Question: I am just summarizing info about implementing a <URL> in VBA. I am not asking how to do that so please do not post your solutions - my specific question regarding fixed-length Strings in class modules comes at the end of this post.
A 'Trie' is all about efficiency and performance therefore most of other programming languages use a 'Char' data type to represent members of 'TrieNodes'. Since VBA does not have a 'Char' datatype I was thinking about it and using a <URL> with 1 character.
- 'Byte''Chr()''Asc()''private str as String * 1'
According to <URL> you can't declare a fixed-length String variable in class modules.

I can't find reasonable explanation for this constrain.
Can anyone give some insight why such a restriction applies to fixed-length Strings in class modules in VBA?
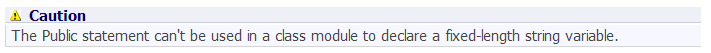
Answer: The VBA/VB6 runtime is heavily reliant on the COM system (oleaut32 et al) and this enforces some rules.
You can export a class flile between VB "stuff" but if you publish (or could theoretically publish) it as a COM object it must be able to describe a "fixed length string" in its interface description/type library so that say a C++ client can consume it.
A fixed length string is "special" because it has active behaviour, i.e. its not a dumb datatype, it behaves somewhat like a class; for example its always padded - if you assign to it it will have trailing spaces, in VBA the compiler adds generated code to get that behaviour. A C++ consumer would be unaware of the fixed-length nature of the string because the interface cant describe it/does not support a corresponding type (a String is a BSTR) which could lead to problems.
Strings are of type BSTR and like a byte array you would still lose the padding semantics if you used one of those instead.